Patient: sex M, age 75
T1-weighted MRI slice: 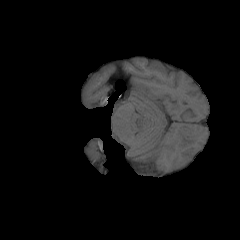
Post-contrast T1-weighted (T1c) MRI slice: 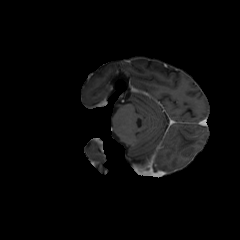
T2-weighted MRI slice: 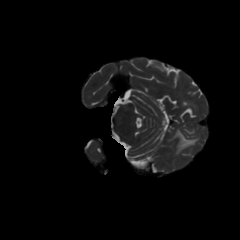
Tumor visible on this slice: yes
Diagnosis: Glioblastoma, IDH-wildtype
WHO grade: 4